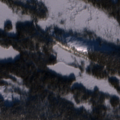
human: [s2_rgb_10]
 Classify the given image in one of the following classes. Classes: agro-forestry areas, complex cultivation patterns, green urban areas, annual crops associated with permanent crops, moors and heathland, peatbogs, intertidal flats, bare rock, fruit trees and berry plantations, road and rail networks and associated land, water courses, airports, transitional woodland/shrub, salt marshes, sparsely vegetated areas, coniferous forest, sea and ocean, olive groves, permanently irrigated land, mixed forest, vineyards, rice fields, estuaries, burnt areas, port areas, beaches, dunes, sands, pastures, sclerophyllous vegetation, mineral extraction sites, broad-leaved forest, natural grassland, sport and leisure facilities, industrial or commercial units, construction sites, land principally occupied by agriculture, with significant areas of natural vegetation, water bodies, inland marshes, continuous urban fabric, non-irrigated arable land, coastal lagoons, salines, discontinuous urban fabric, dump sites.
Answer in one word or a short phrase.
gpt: coniferous forest